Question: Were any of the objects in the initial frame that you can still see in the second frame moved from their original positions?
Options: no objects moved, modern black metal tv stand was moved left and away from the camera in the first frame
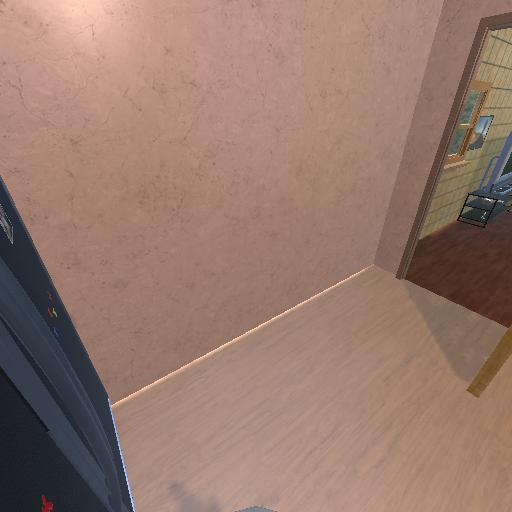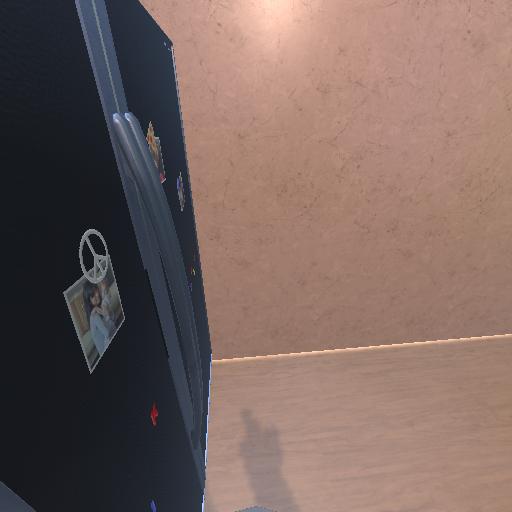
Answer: no objects moved